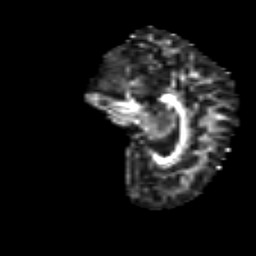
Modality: FA
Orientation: sagittal
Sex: male
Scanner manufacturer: siemens
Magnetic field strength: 3 T
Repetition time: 5 s
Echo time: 0.071 s